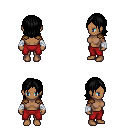
a pixel art fantasy rpg character, female body template, human, dark skin, leather shoulder armor, red pants, black long bangs hairstyle, white cloth bandages, four views (front, back, left, right), 2x2 character sprite sheet, small pixel art, hard edges, no anti-aliasing